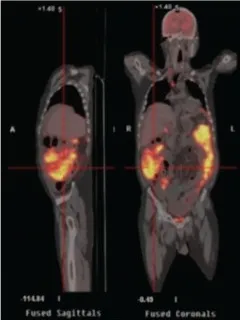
PET/CT images in the periods before CAR-T therapy and after CAR-T therapy. (C) PET/CT after CAR-T infusion showing rapid progression revealing increased lesions and metabolism. PET-CT stands for positron emission tomography-computed tomography; ASCT stands for autologous stem cell transplantation; CAR-T stands for chimeric antigen receptor T-cell.
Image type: radiology (pet)